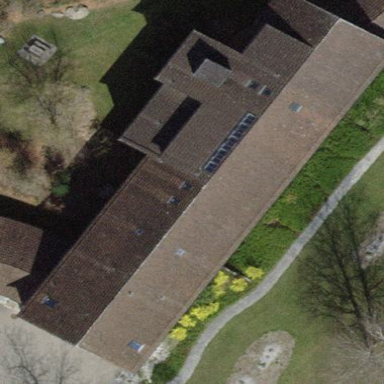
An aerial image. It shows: School building.